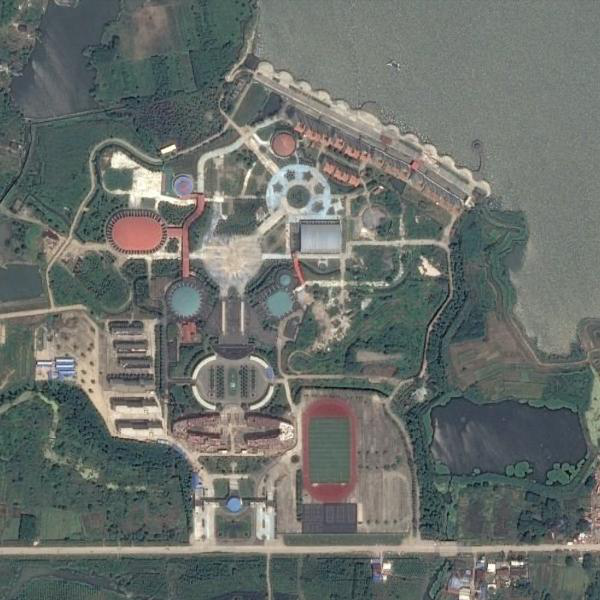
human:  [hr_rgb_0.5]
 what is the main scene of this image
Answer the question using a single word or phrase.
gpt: park